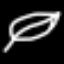
Label: leaf